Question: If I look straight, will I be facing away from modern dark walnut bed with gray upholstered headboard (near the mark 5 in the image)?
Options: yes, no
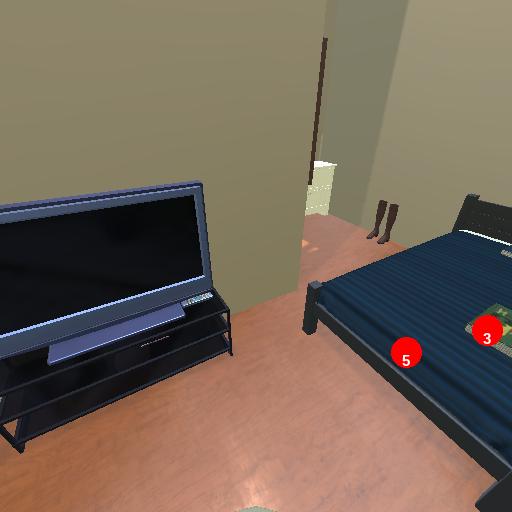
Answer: yes